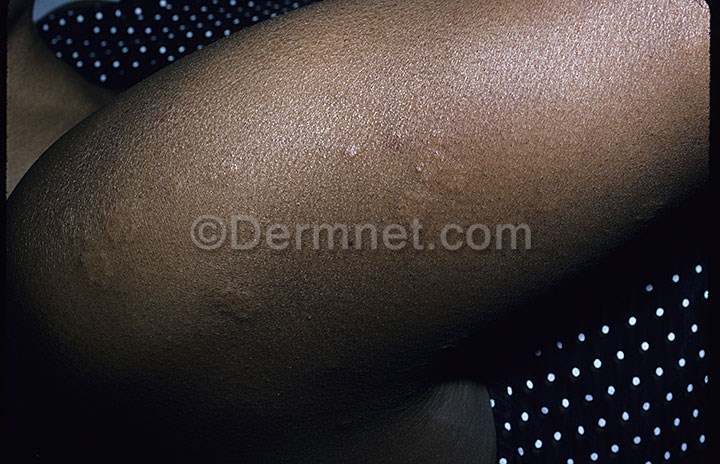
Disease: Systemic Disease